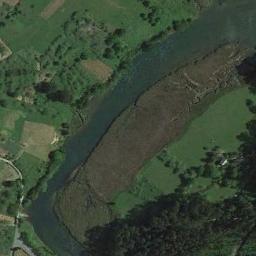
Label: river